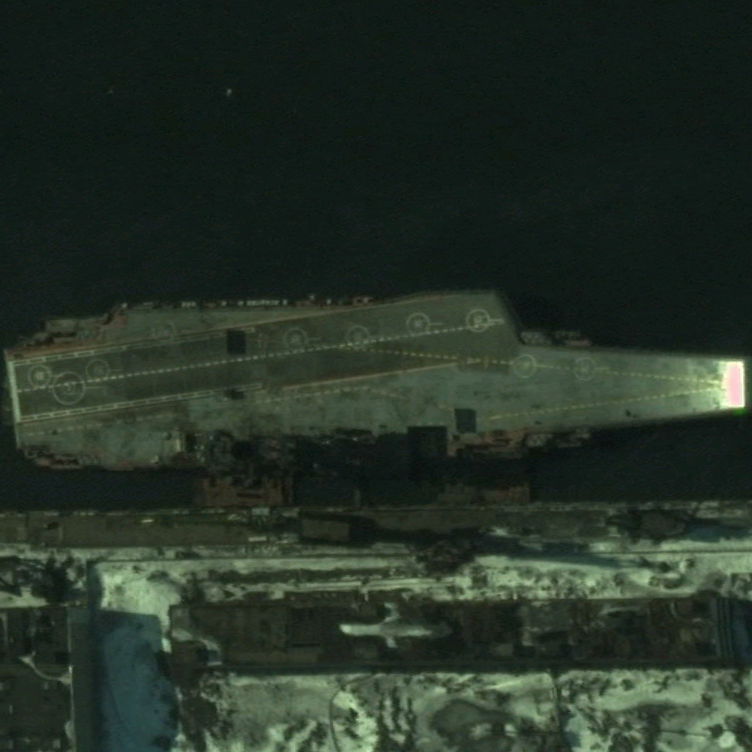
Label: aircraft_carrier